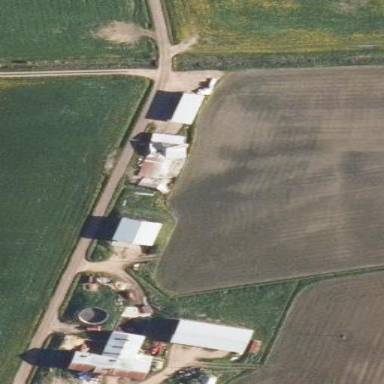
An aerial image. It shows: Farmyard area.